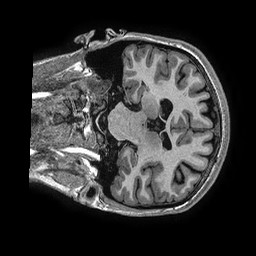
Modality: T1w
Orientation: coronal
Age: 16
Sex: female
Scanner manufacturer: ge
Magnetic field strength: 3 T
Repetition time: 0.006952 s
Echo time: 0.00292 s